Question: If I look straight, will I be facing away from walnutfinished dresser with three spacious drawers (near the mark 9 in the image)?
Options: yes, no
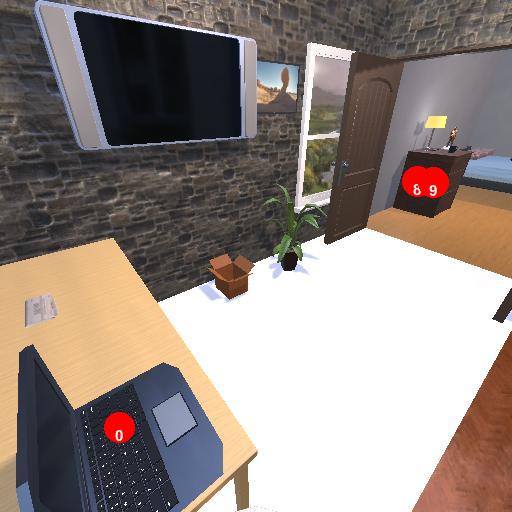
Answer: yes